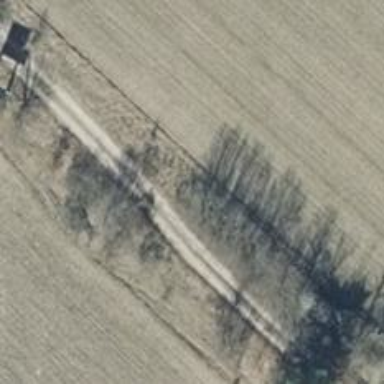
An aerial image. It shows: Row of deciduous broadleaved trees.